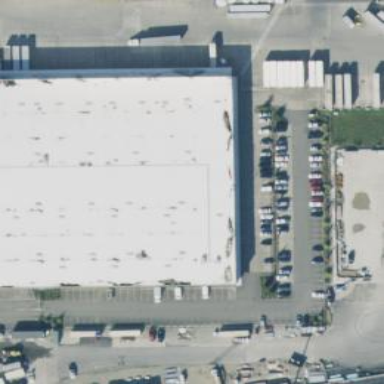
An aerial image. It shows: Warehouse.